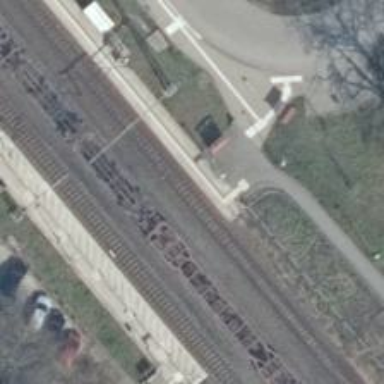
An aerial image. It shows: Platform edge at railway station.